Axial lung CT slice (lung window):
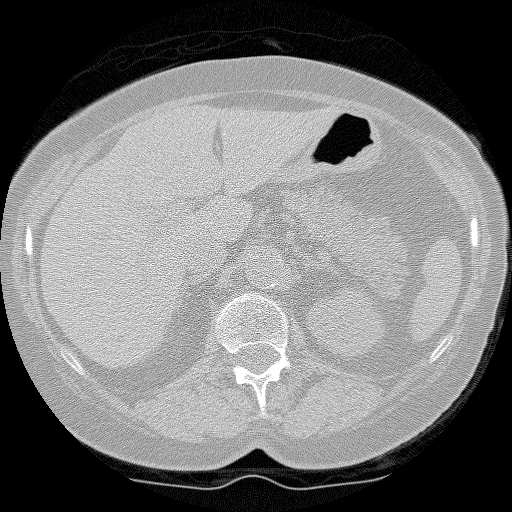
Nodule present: no